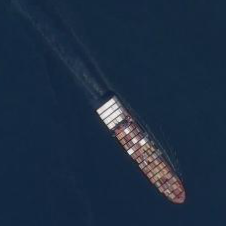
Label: civil